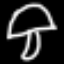
Label: mushroom